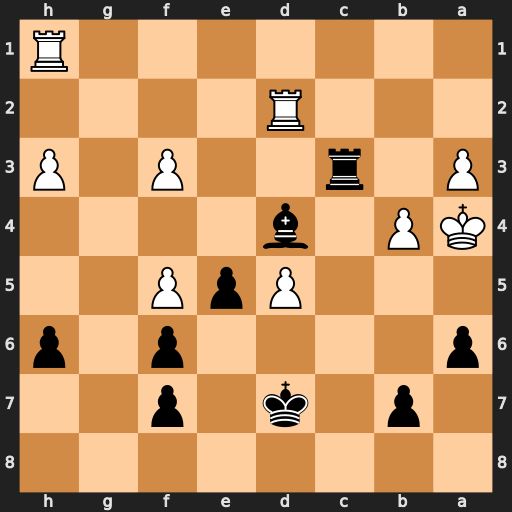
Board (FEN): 8/1p1k1p2/p4p1p/3PpP2/KP1b4/P1r2P1P/3R4/7R
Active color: b
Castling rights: -
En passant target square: -
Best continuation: b5+ Ka5 Rxa3#